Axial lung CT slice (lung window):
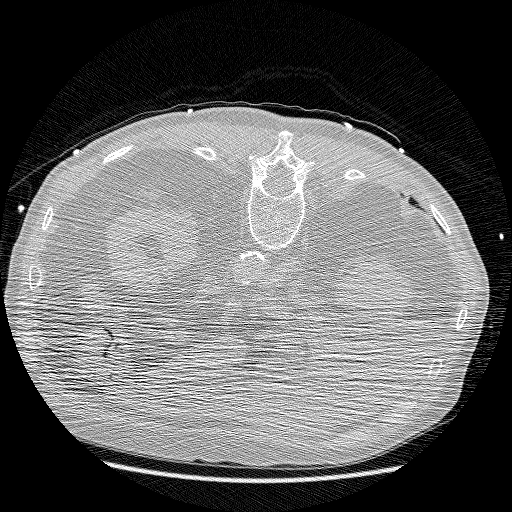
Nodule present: no